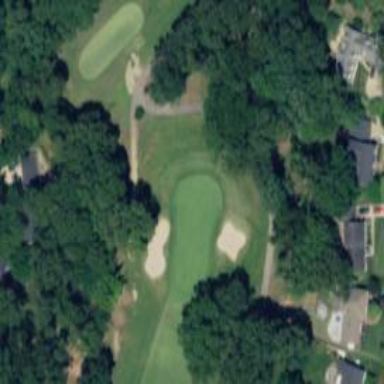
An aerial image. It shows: Path used for both walking and golf.